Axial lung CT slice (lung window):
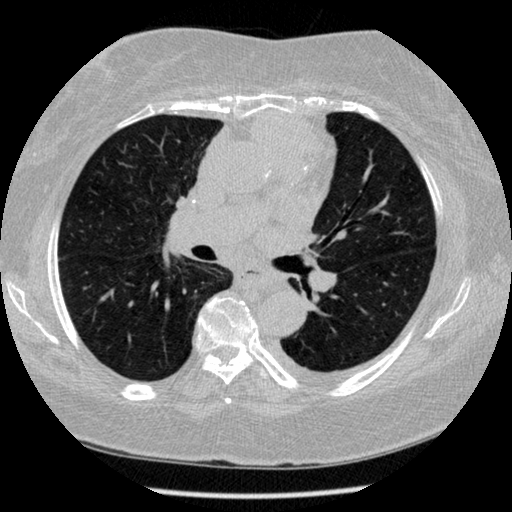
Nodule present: no